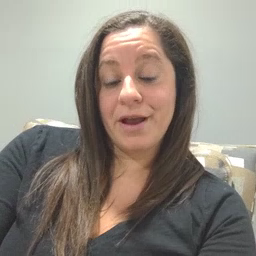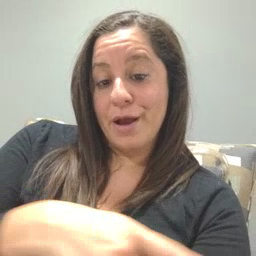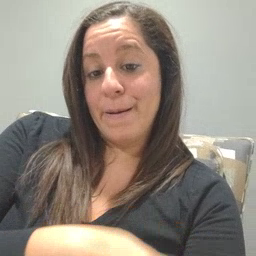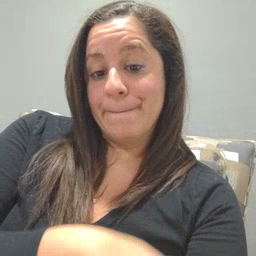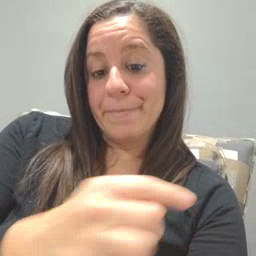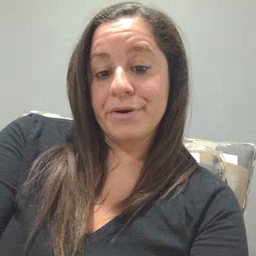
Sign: arm